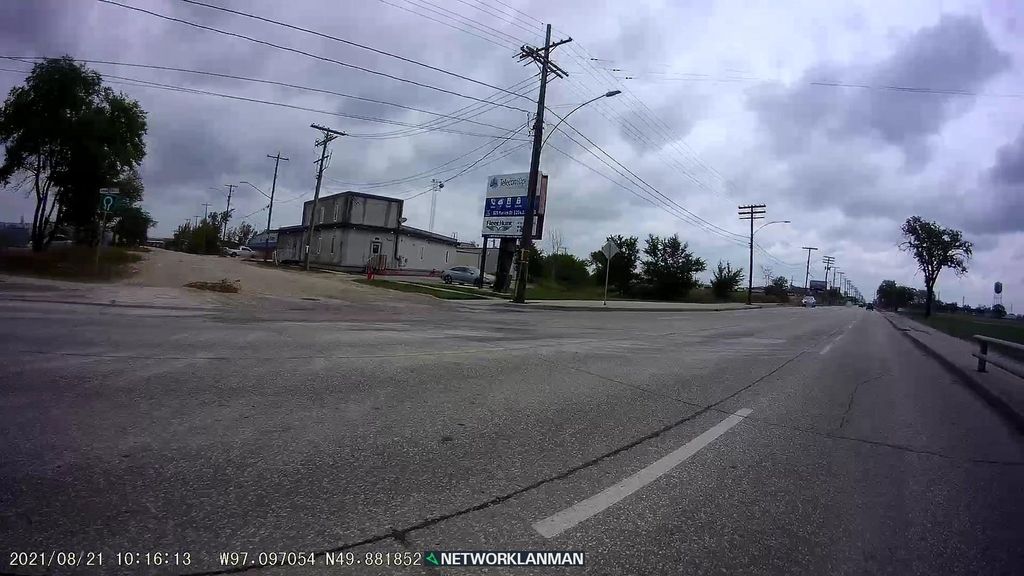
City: winnipeg